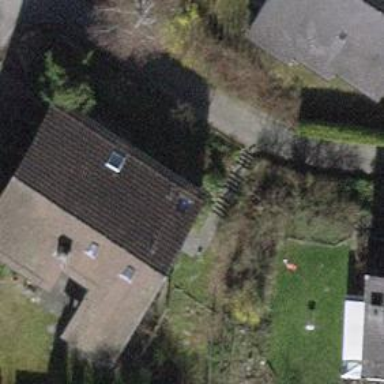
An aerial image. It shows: Detached building with gabled roof.